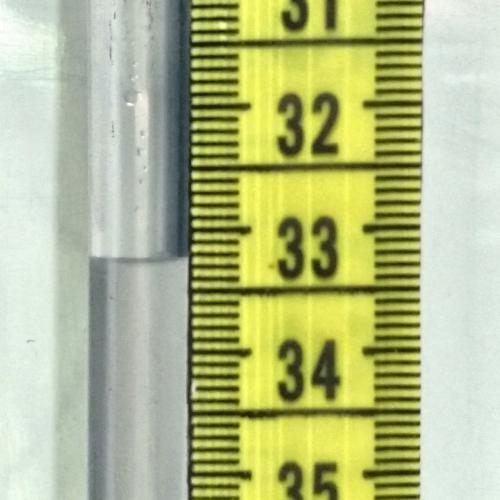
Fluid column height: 33.2 cm